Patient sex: M
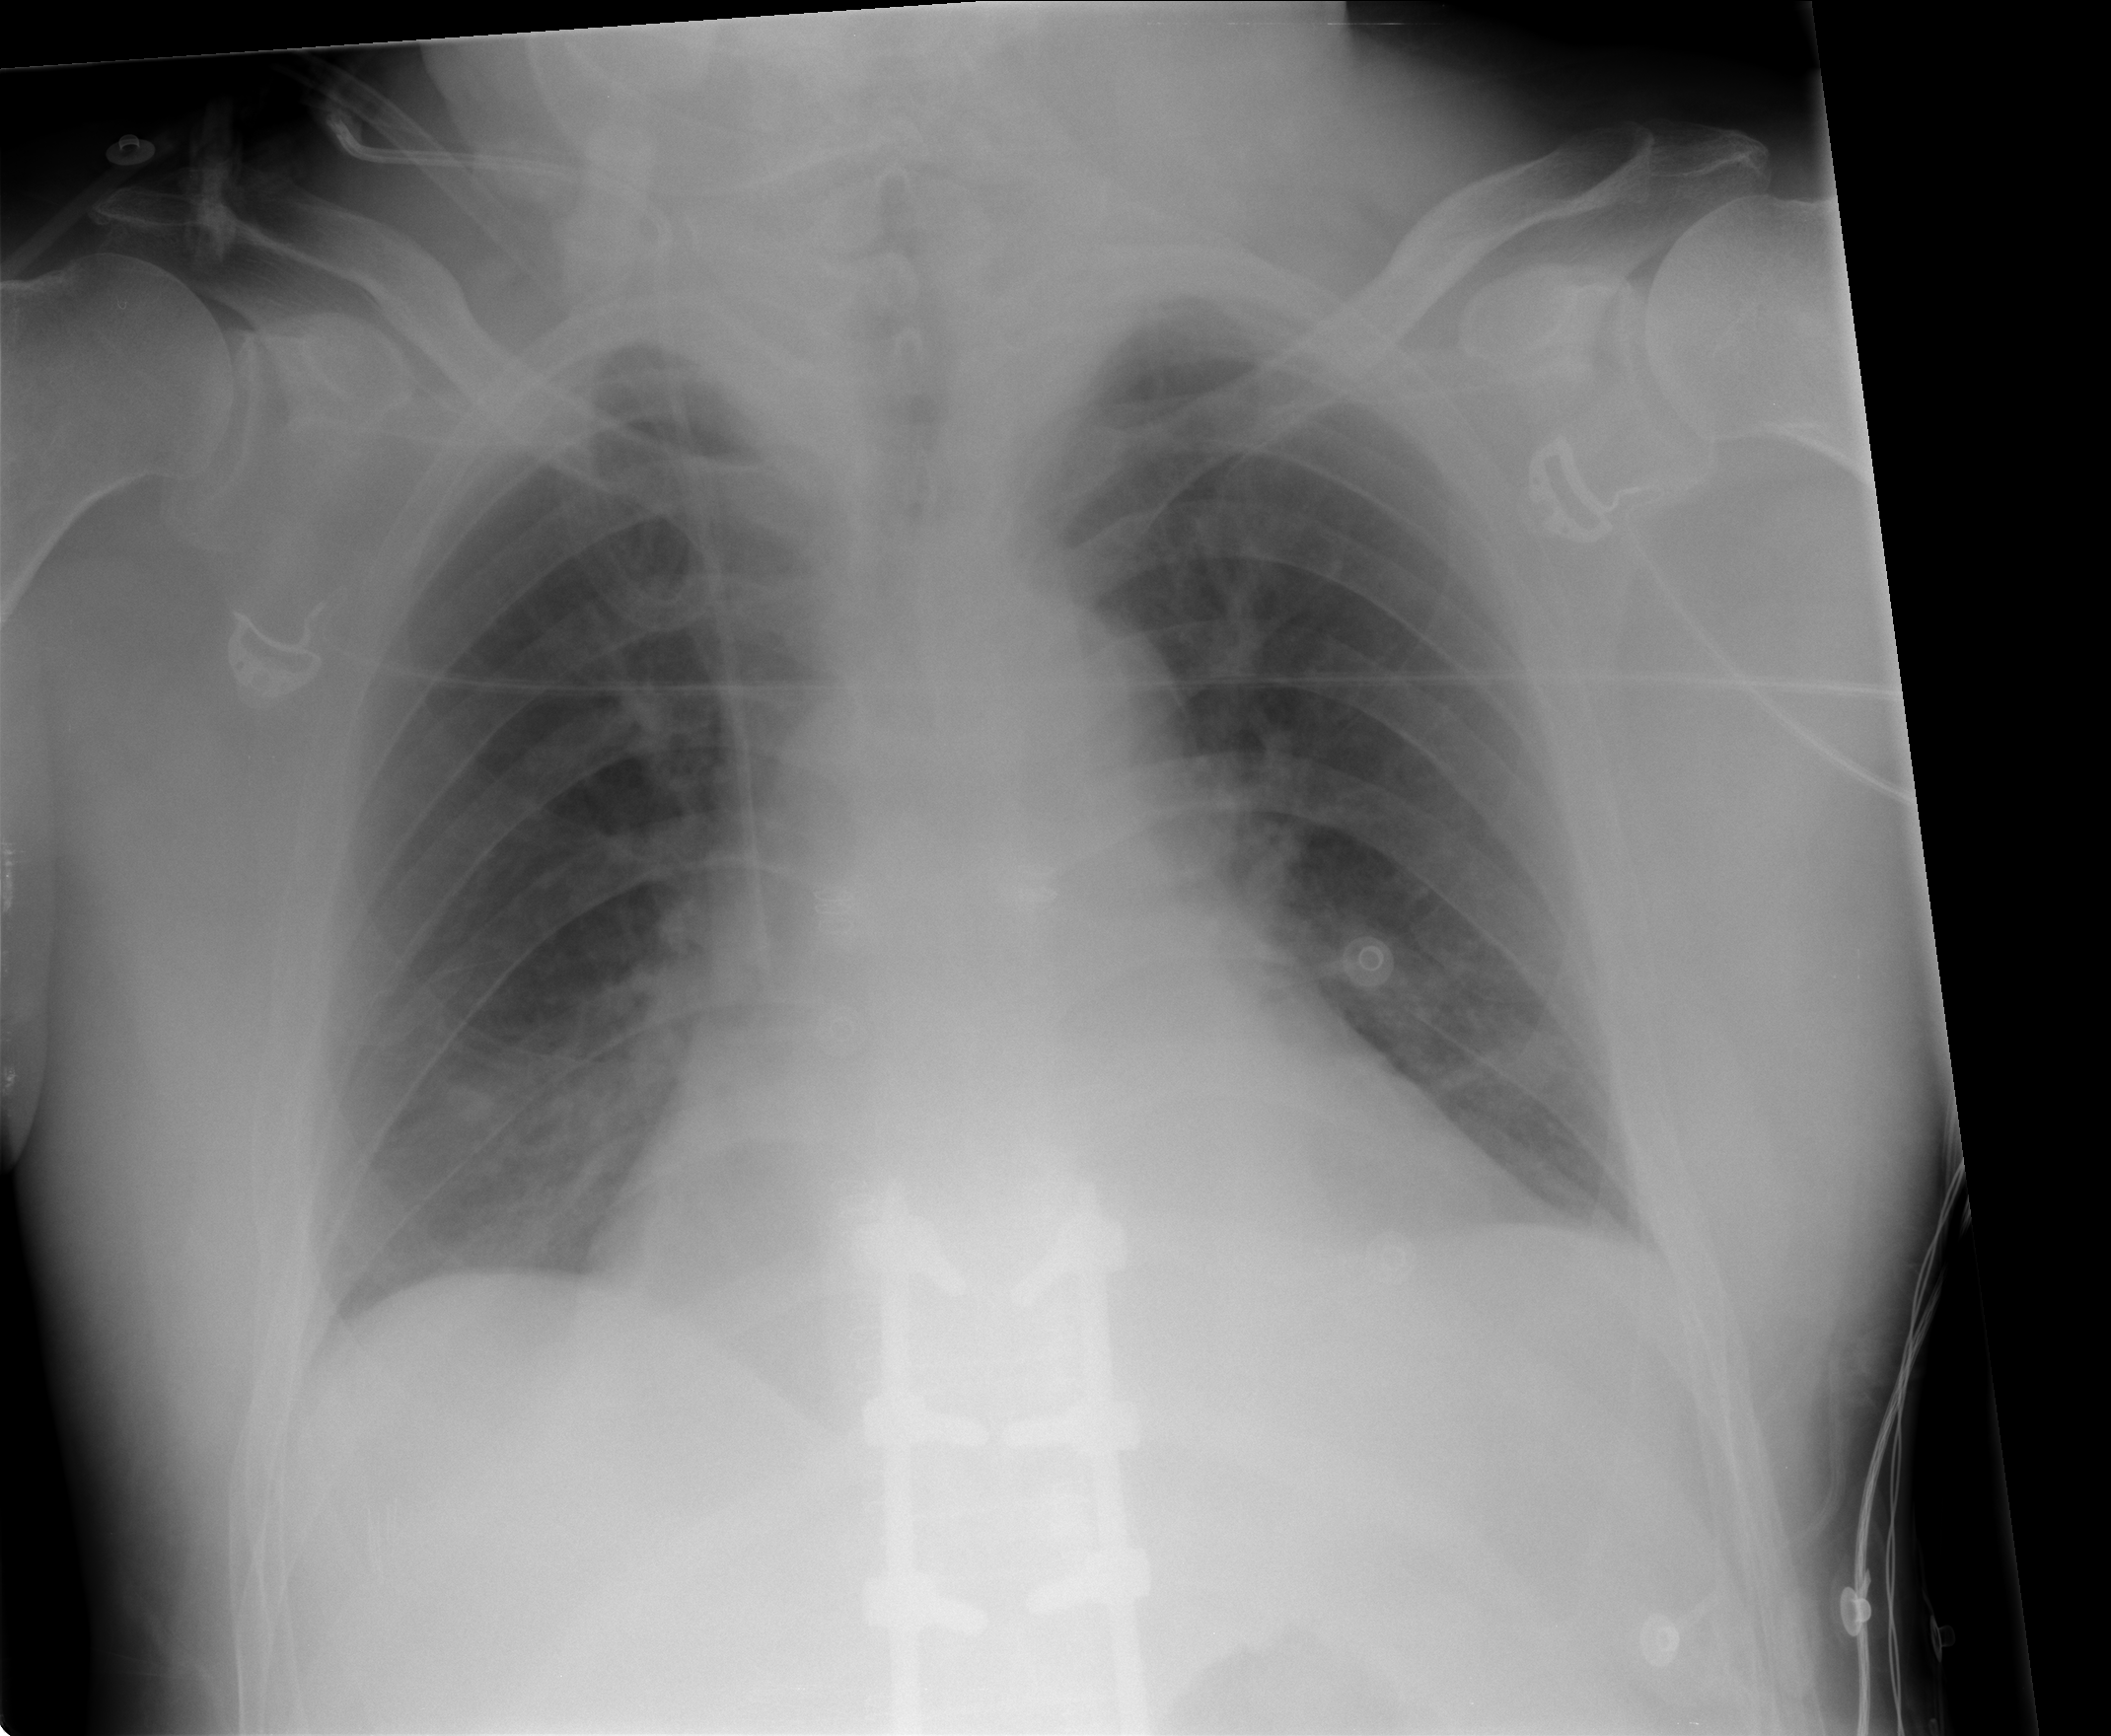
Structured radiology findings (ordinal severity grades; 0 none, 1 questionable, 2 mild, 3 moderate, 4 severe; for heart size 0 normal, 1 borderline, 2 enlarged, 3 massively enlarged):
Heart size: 2
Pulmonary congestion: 1
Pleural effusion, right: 0
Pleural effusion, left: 0
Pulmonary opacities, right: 0
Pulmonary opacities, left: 0
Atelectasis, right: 0
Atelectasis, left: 0